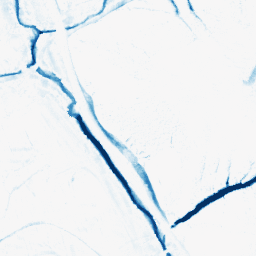
Category: morphological
Decomposition family: morphological_ellipse
Decomposition parameters: operation: closing
width: 10
height: 10
Upsampling method: lanczos
Upsampling parameters: scale: 8
Upsampling scale: 8